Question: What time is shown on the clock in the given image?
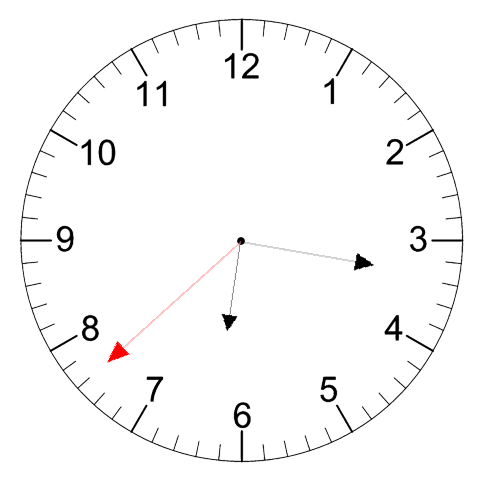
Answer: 06:16:38